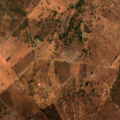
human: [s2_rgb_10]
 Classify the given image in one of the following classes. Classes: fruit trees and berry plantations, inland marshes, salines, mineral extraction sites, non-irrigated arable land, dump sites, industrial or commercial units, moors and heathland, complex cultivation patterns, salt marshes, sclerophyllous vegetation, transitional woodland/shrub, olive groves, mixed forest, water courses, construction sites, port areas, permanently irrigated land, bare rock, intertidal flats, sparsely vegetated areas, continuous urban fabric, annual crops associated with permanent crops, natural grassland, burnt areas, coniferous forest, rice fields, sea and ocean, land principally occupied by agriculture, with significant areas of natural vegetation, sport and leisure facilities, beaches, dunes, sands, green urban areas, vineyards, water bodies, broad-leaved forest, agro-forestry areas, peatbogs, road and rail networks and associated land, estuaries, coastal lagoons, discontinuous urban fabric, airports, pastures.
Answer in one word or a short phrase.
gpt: non-irrigated arable land, olive groves, annual crops associated with permanent crops, agro-forestry areas